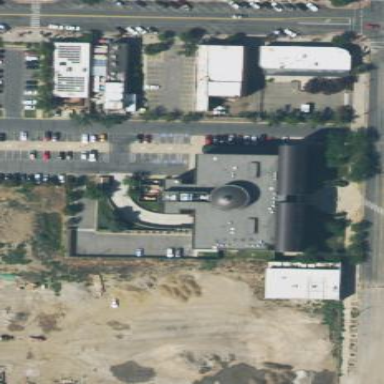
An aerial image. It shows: Courthouse building.